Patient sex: M
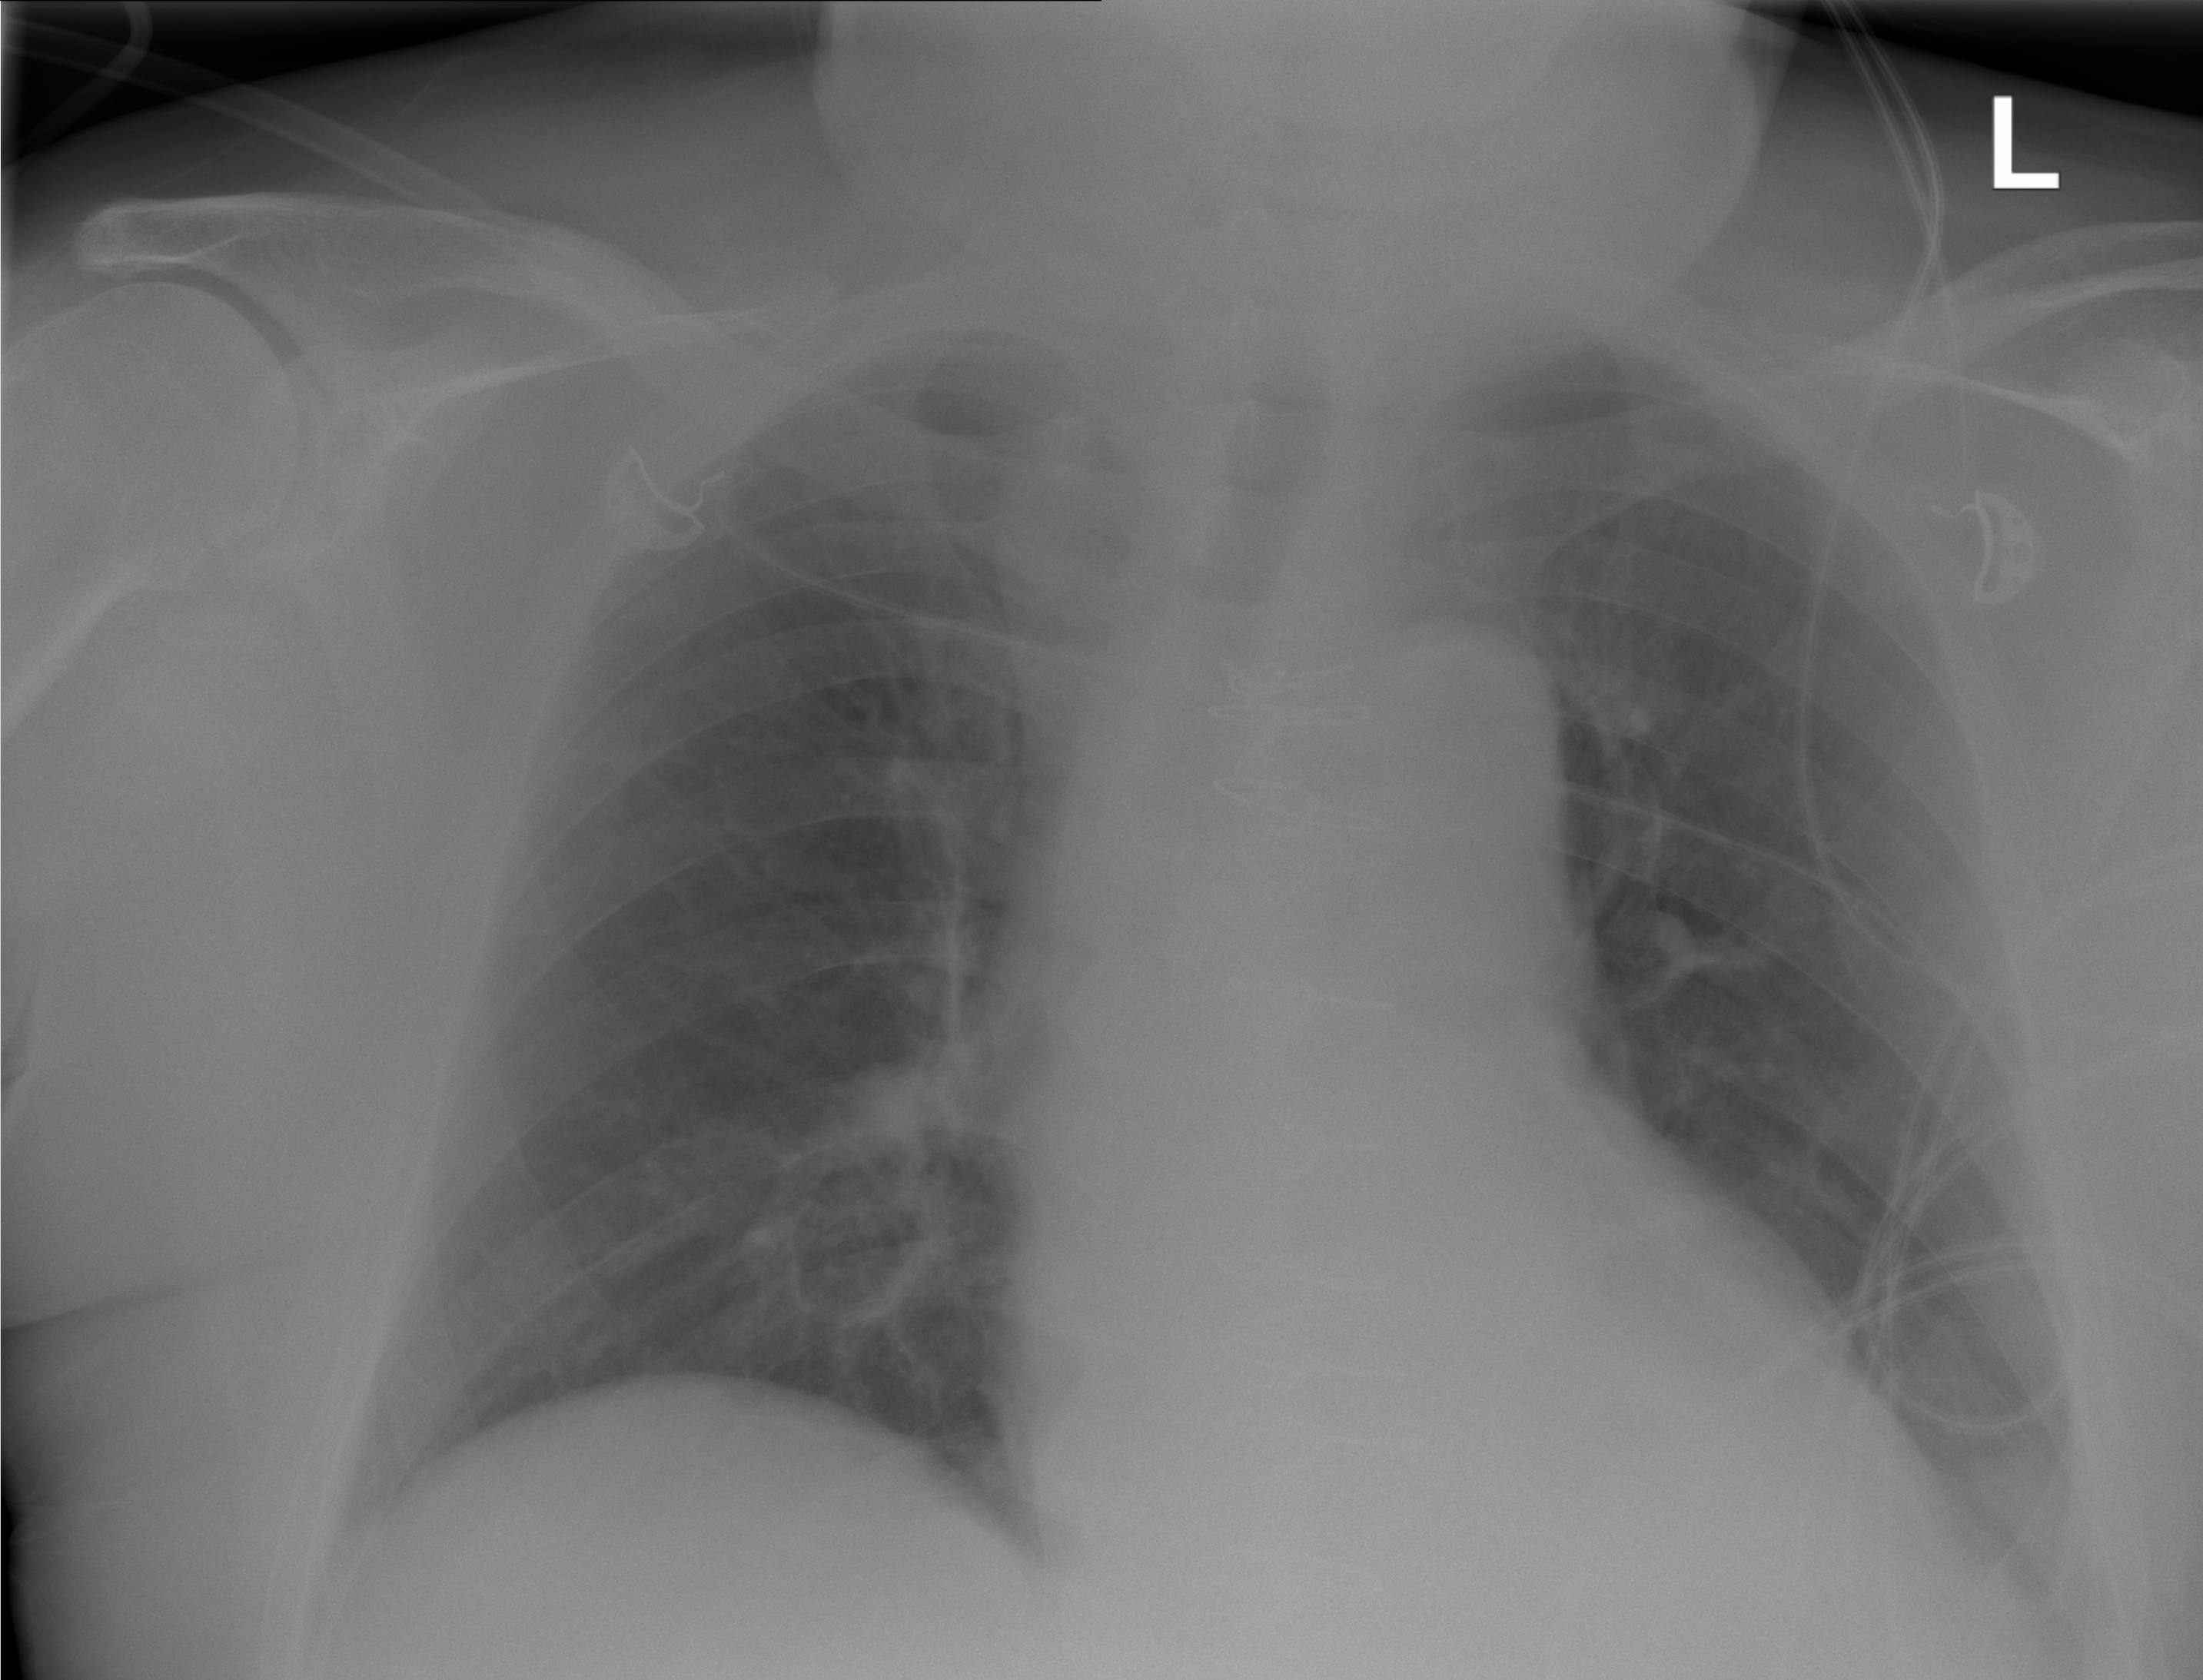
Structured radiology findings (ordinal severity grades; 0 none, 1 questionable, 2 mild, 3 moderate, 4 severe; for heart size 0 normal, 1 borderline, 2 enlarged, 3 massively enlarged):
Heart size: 2
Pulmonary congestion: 2
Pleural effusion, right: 2
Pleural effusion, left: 2
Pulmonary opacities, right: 0
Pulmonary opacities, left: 0
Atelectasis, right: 0
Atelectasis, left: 2